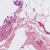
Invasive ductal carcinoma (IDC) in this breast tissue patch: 0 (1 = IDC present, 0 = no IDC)